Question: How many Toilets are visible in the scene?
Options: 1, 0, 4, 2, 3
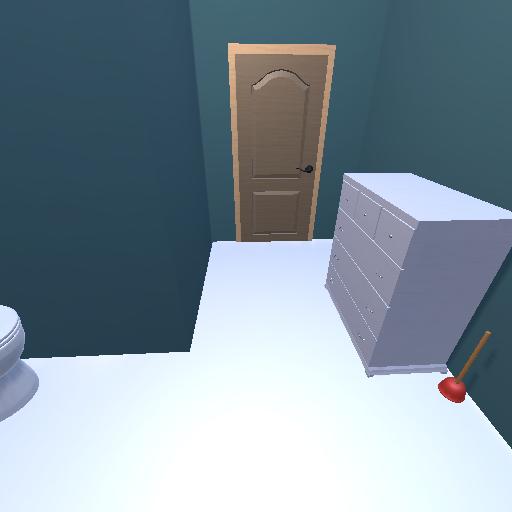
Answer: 1